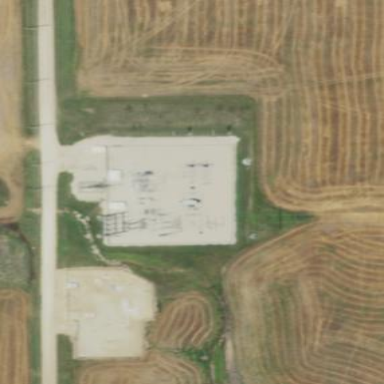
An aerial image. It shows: Distribution power substation secured by fence.